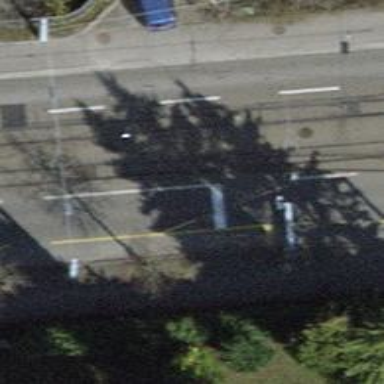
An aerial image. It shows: Road with traffic signals.